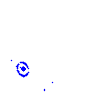
Particle: pion